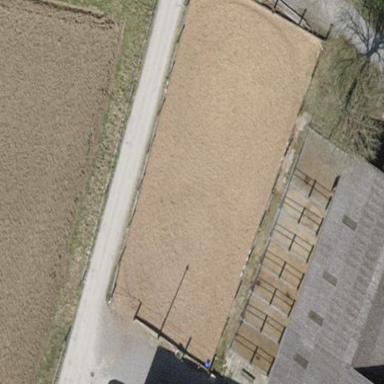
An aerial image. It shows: Fenced equestrian pitch for leisure land.